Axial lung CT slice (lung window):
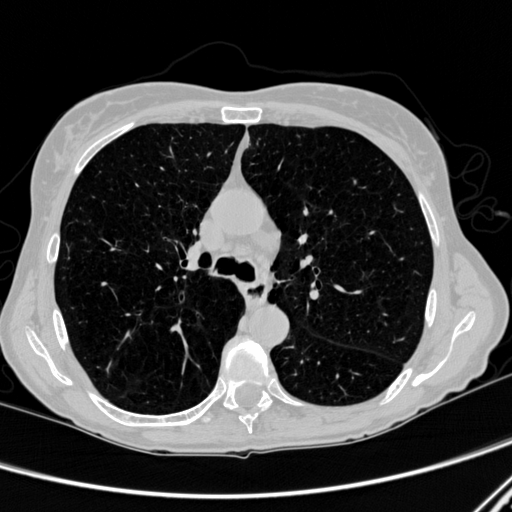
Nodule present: no